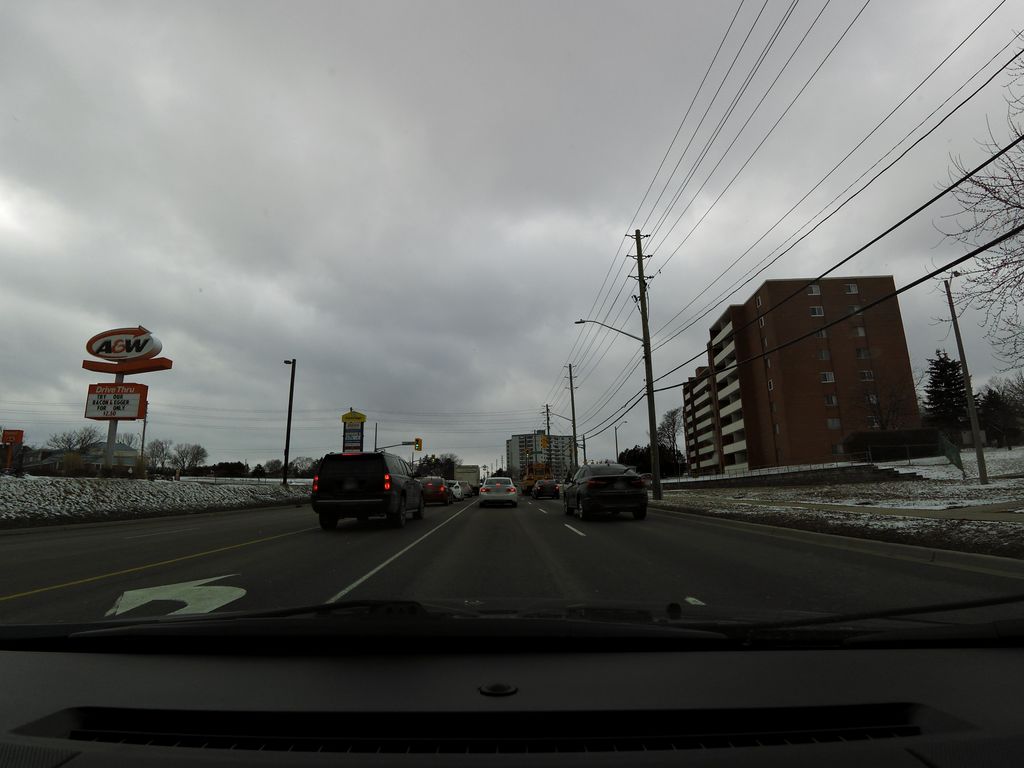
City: kitchener-waterloo